Question: I have two columns which are "datetime" type in SQL server. However, one columns contains the valid date I need and the other one contains the time(hour, min,..) only.
How can I extract the date from the first column and the time from the last column and concatenate them together into a valid datetime column.
What I have tried:
'''
select
[Created on],
[Created At],
LEFT([Created On],11),
RIGHT([Created At],8),
LEFT([Created On],11) + RIGHT([Created At],8)
from..
'''
However, the output makes sense but I want it to be a valid timestamp type in military format as the first and second columns.
How can I do it?

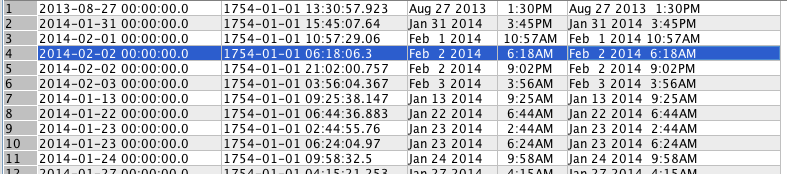
Answer: I did some google and this solution below works for me.
'''
select
[Created on],
[Created At],
CAST(Convert(date, [Created on]) as datetime) + CAST(Convert(time, [Created At]) as datetime),
LEFT([Created On],11) + RIGHT([Created At],8)
from [VERICAL$Purch_ Inv_ Header]
where [Posting Date] > '2014-02-01
'''